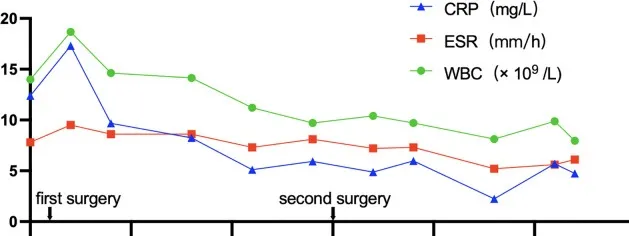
Schema of antibiotics application and time course for C-reactive protein (CRP), white blood cell (WBC), and erythrocyte sedimentation rate (ESR). The horizontal axis indicates the days of hospitalization, and the vertical axis indicates the levels of CRP, WBC, and ESR. The two-way arrows below the graph indicate the intravenous antibiotic treatment.
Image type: chart (chart)